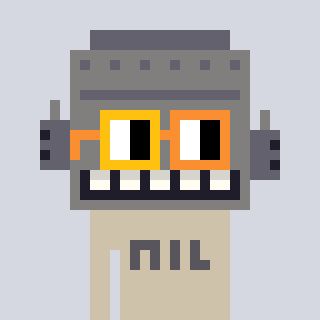
a pixel art character with square yellow and orange glasses, a robot-shaped head and a bege-colored body on a cool background